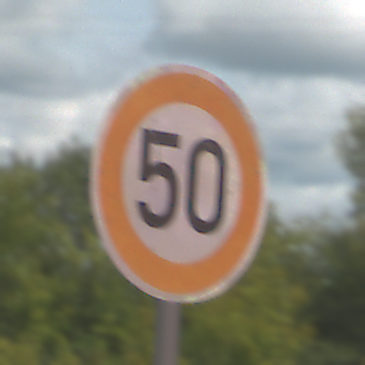
Verkehrszeichen: Geschwindigkeit50
Umgebung: Outdoor, Suburban
Tageszeit: Midday
Wetter: PartlyCloudy
Licht: Natural
Jahreszeit: Summer
Kontrast: HighContrast